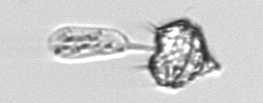
Label: Protoperidinium